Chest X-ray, PA view. Patient: 52 years old, sex M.
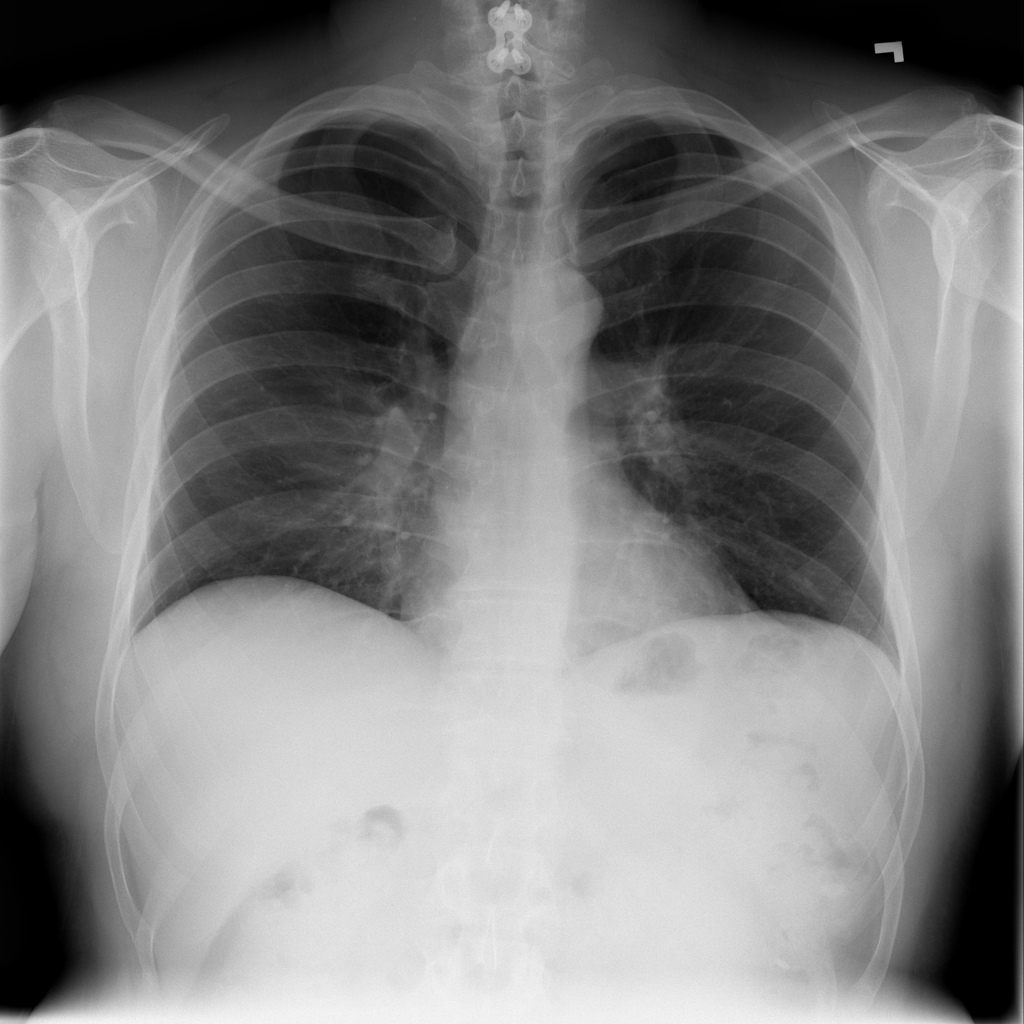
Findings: No Finding